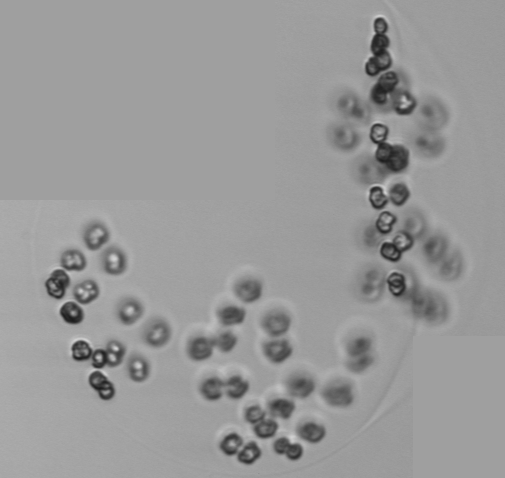
Label: Phaeocystis